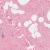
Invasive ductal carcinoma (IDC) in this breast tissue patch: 0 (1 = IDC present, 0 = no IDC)